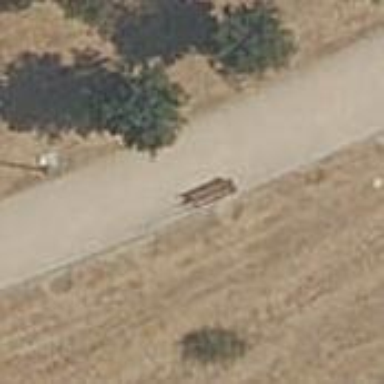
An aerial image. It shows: Bench.